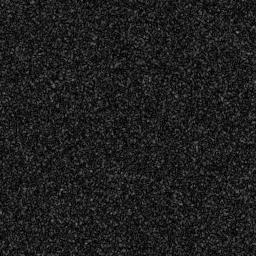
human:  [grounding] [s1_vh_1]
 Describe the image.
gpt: In the satellite image, there is  <ref>1 medium ship </ref> <box>[[51, 17, 58, 39, 0]]</box> located at top.